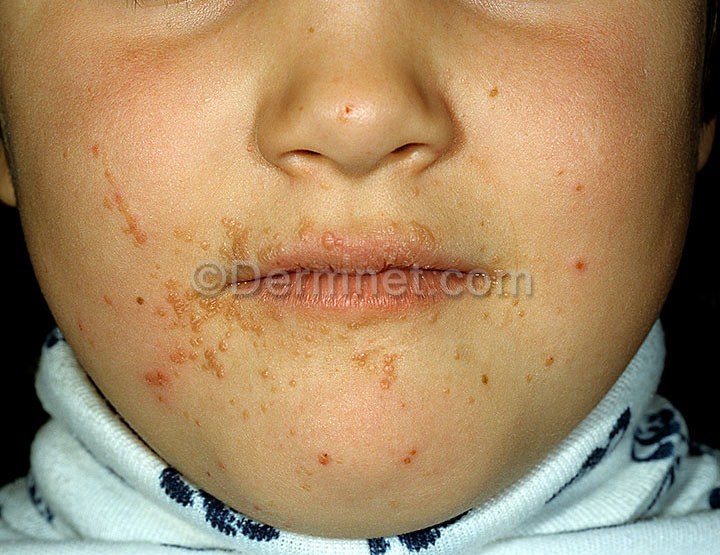
Disease: Warts Molluscum and other Viral Infections